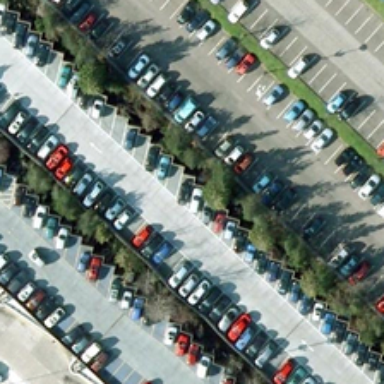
Many cars are parked in a parking lot with two rows of green trees in it .